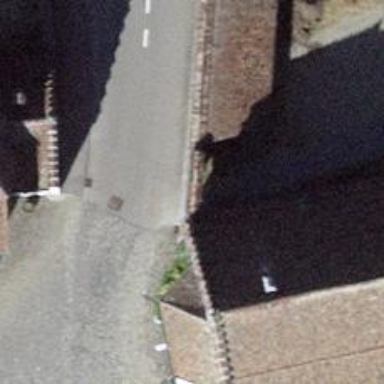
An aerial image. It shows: Entrance with barrier.